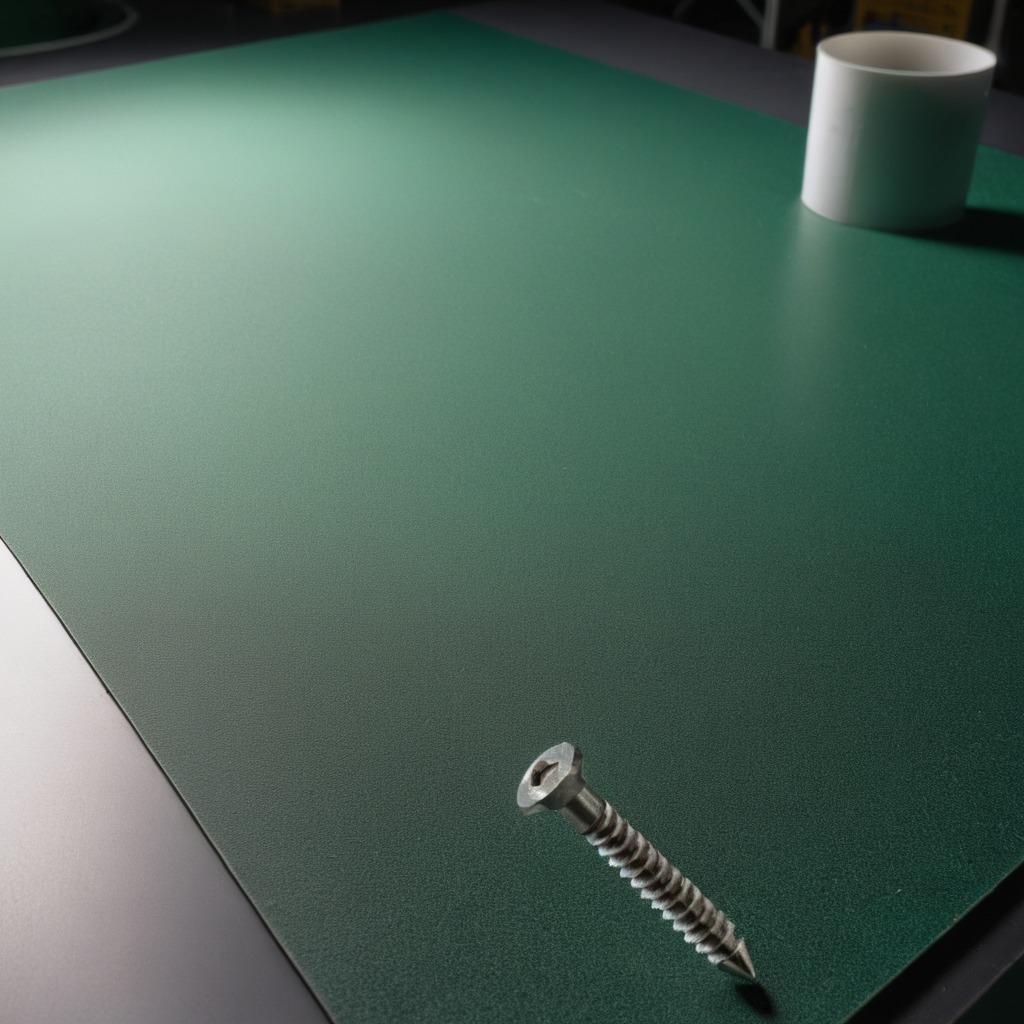
A metal screw is lying on the granite tabletop.